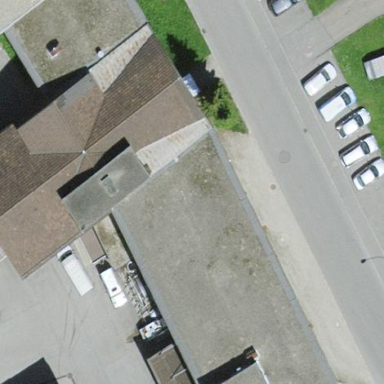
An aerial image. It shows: Industrial building.